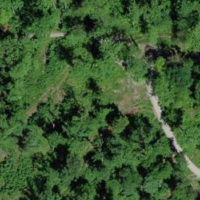
EUNIS habitat code: 41
Species observed at this site:
Lamium galeobdolon
Rubus caesius
Prunus padus